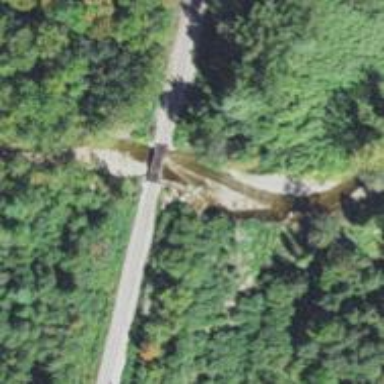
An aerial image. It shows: Bridge over railway line.